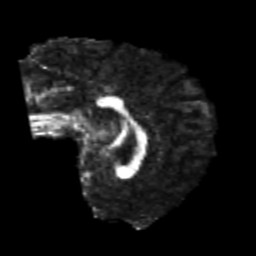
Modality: FA
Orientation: sagittal
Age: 25
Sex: male
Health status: healthy
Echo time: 0.074 s